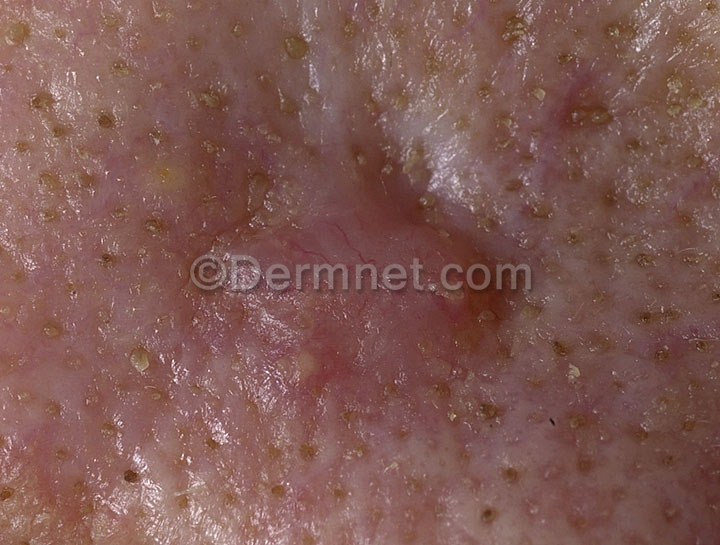
Disease: Actinic Keratosis Basal Cell Carcinoma and other Malignant Lesions